Aerial crown-view tile of a tropical tree (Barro Colorado Island, Panama), acquired 20250818:
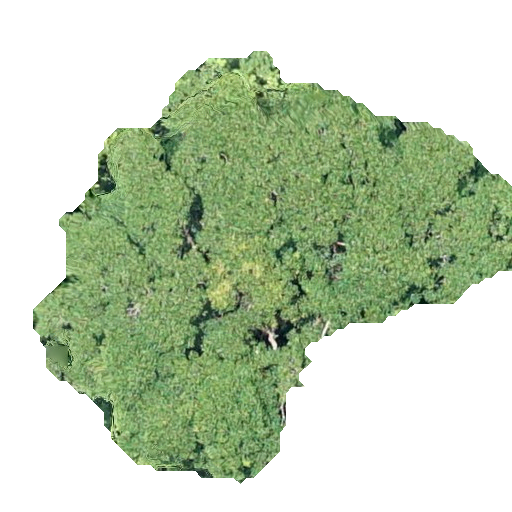
Species: Hura crepitans
GBIF accepted scientific name: Hura crepitans
Crown area: 175.715 m²